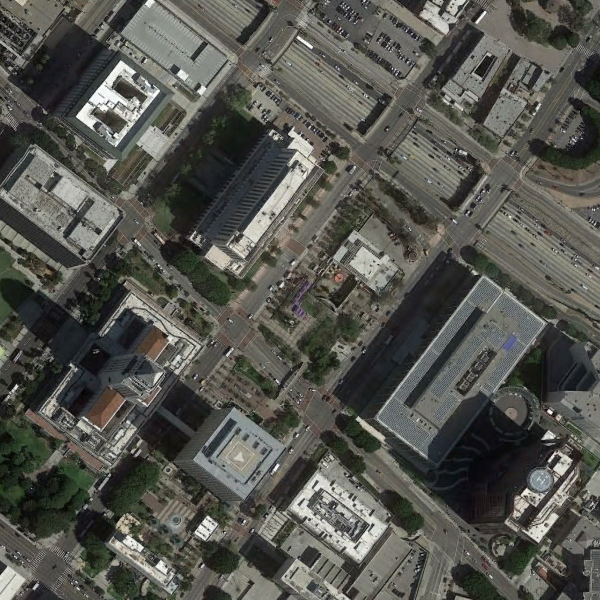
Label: Commercial